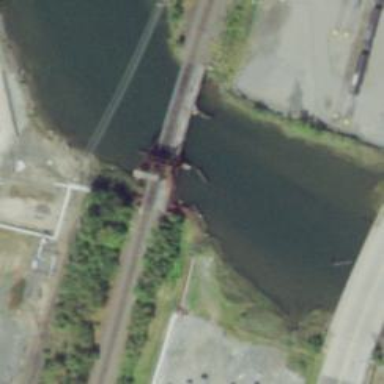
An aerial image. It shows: Bascule bridge for rail transportation.